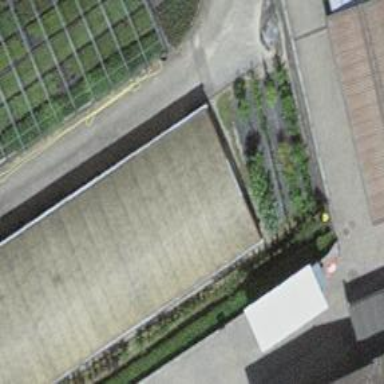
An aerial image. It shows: Greenhouse.